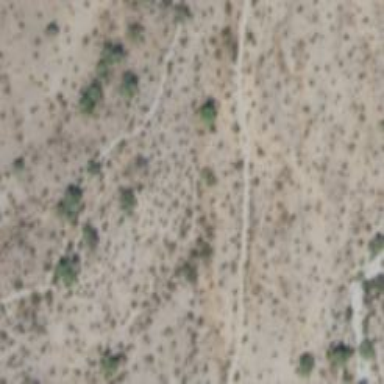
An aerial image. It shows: Hiking trail path.